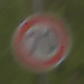
Verkehrszeichen: Geschwindigkeit70
Umgebung: Outdoor, Nature
Tageszeit: MorningAfternoon
Wetter: Overcast
Licht: Natural
Jahreszeit: NotSpecified
Kontrast: LowContrast